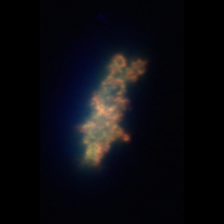
Taxon: Unknown_detritus
Group: Unknown